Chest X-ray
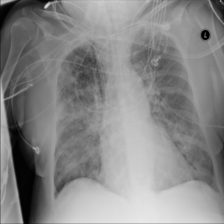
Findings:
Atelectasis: negative
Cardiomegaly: negative
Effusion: negative
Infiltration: negative
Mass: negative
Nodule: negative
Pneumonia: negative
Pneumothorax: negative
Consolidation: negative
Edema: negative
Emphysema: negative
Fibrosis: negative
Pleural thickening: negative
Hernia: negative